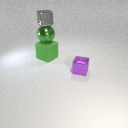
small purple metal cube to the right of large green rubber cube